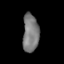
Tissue: skin
Cell type: Epithelial cells
Senescence score: 0.8373
Nuclear area (px): 603
Mean DAPI intensity: 122.303